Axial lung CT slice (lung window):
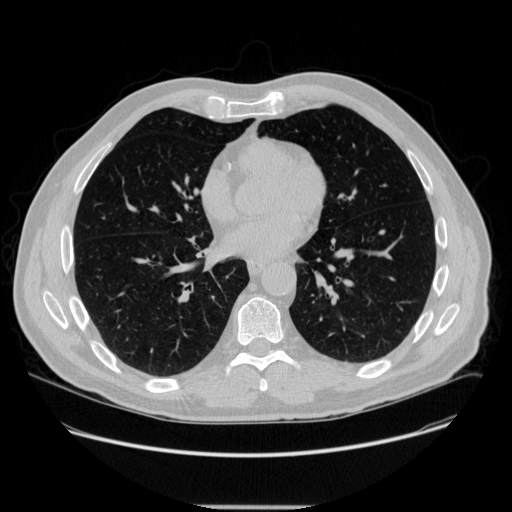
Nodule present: no